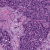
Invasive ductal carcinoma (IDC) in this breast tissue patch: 1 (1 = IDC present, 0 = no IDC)